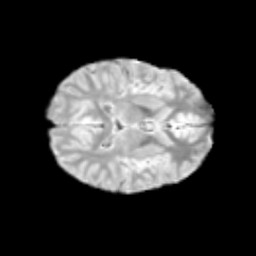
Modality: T2w
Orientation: axial
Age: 13
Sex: female
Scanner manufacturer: siemens
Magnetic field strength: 3 T
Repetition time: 3.8 s
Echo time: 0.07 s